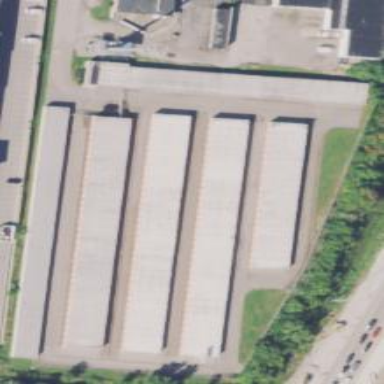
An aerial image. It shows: Industrial area with storage rental shop affiliated with Public Storage.